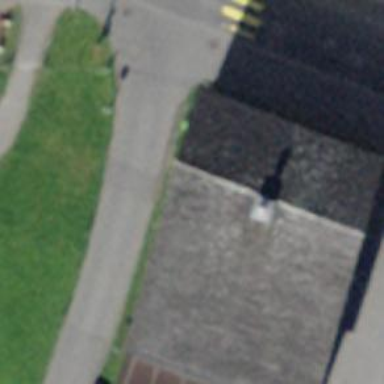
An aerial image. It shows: Hostel building.